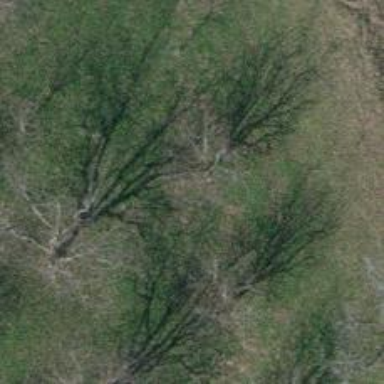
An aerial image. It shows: Beautiful tree in nature.